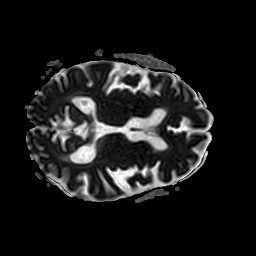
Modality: ADC
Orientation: axial
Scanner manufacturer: philips
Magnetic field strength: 3 T
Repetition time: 4.038 s
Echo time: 0.05944 s